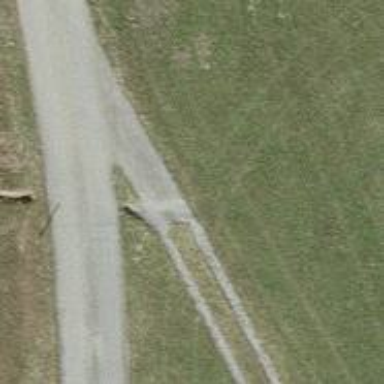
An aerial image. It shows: Track with grade 4 tracktype.